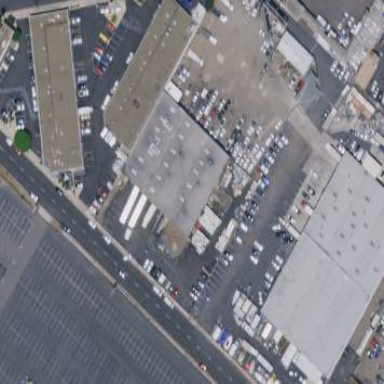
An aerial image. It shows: Industrial building.